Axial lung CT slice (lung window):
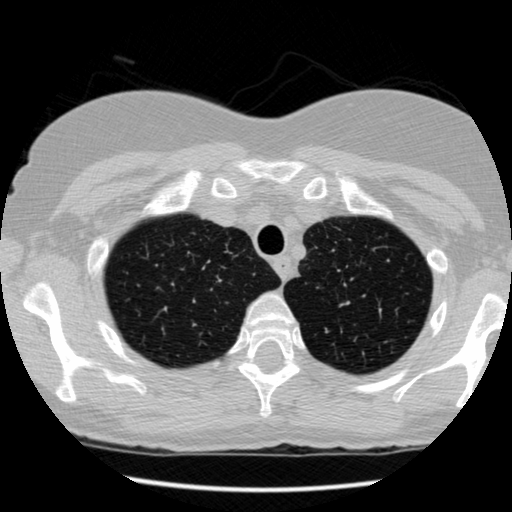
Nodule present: no